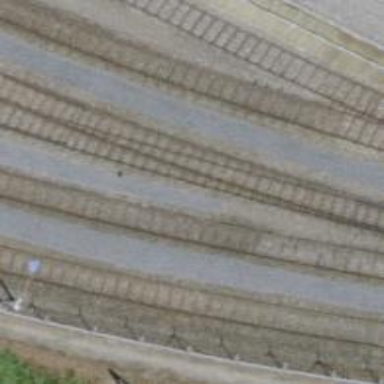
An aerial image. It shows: Railway switch.